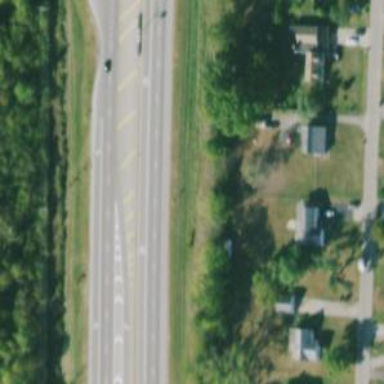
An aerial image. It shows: This image shows trunk highway that functions as expressway.